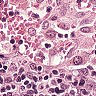
Metastatic tissue present: no